Question: I have an input text.
I added a background image which is smaller than the input element.
I want to change the image when I hover over the image only.
this is my css:
'''
#inputBox2{
top:45%;
background-image:url(".\Images\arrow.png");
background-repeat: no-repeat;
background-size: 14% 100%;
background-position: right;
}
'''
I am trying to do this:
When I hover over the arrow I want it to change color and when i click on it it should submit
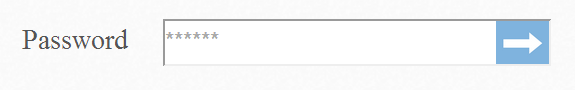
Answer: You can't use css ':hover' for a part of an element. So basically, no, you can't do what you're trying to do. At least not the way you want to do it.
You can achieve the same effect, however, by using a styled 'submit' button. Why would you want to submit a form when the user clicks an image in the background of an input textbox anyway? That's semantically just wrong.
Use a '<label>' tag for the 'Password' label, an '<input type="password"/>' tag for the password input, and use an '<input type="submit"/>' tag for the submit button. You can then style the submit button using CSS to achieve the desired effect.